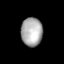
Tissue: lung
Cell type: Epithelial cells
Senescence score: 0.5723
Nuclear area (px): 601
Mean DAPI intensity: 170.561